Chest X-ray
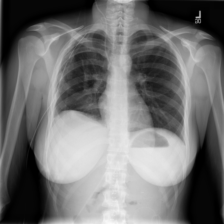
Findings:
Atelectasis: negative
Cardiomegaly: negative
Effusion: negative
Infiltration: negative
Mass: negative
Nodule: negative
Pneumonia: negative
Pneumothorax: negative
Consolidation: negative
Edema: negative
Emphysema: negative
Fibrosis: negative
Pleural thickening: negative
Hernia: negative